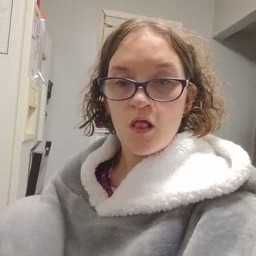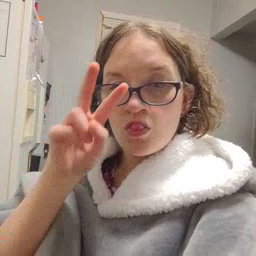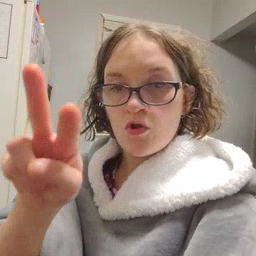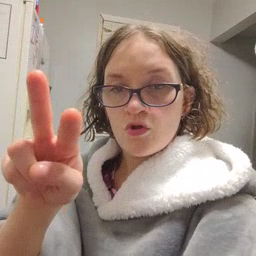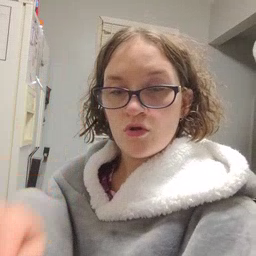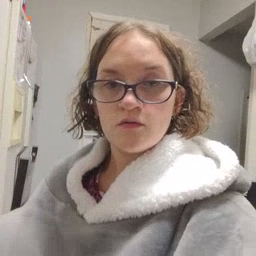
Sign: look